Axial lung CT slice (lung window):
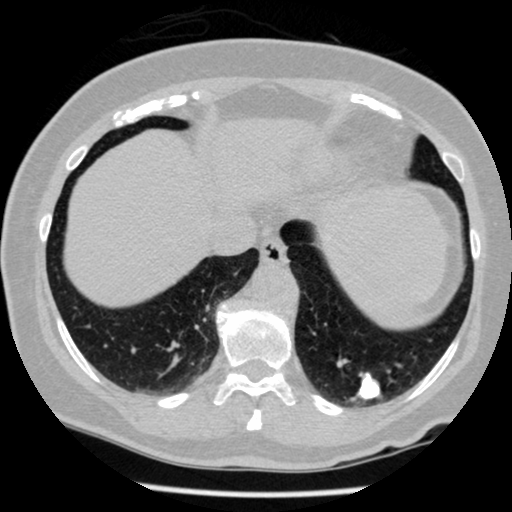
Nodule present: yes
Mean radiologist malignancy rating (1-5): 2.75